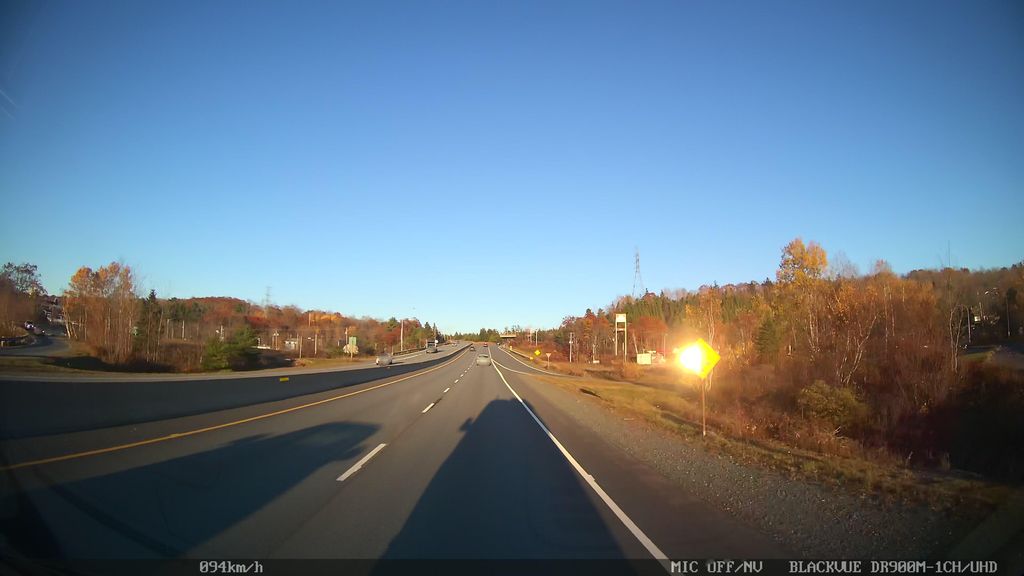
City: halifax